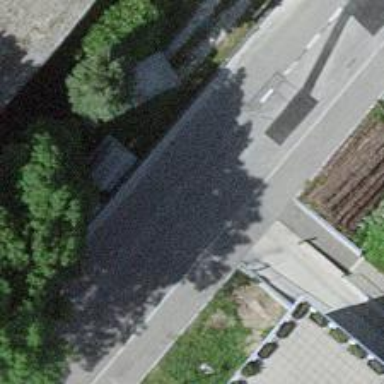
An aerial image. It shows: Residential road with asphalt surface. There is sidewalk on the left side.